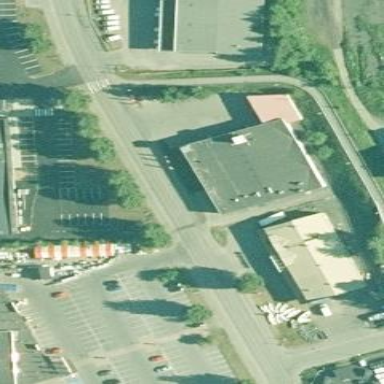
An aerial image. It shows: Retail building.